Field crop: maize
Growth stage: 1
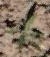
Species: atriplex